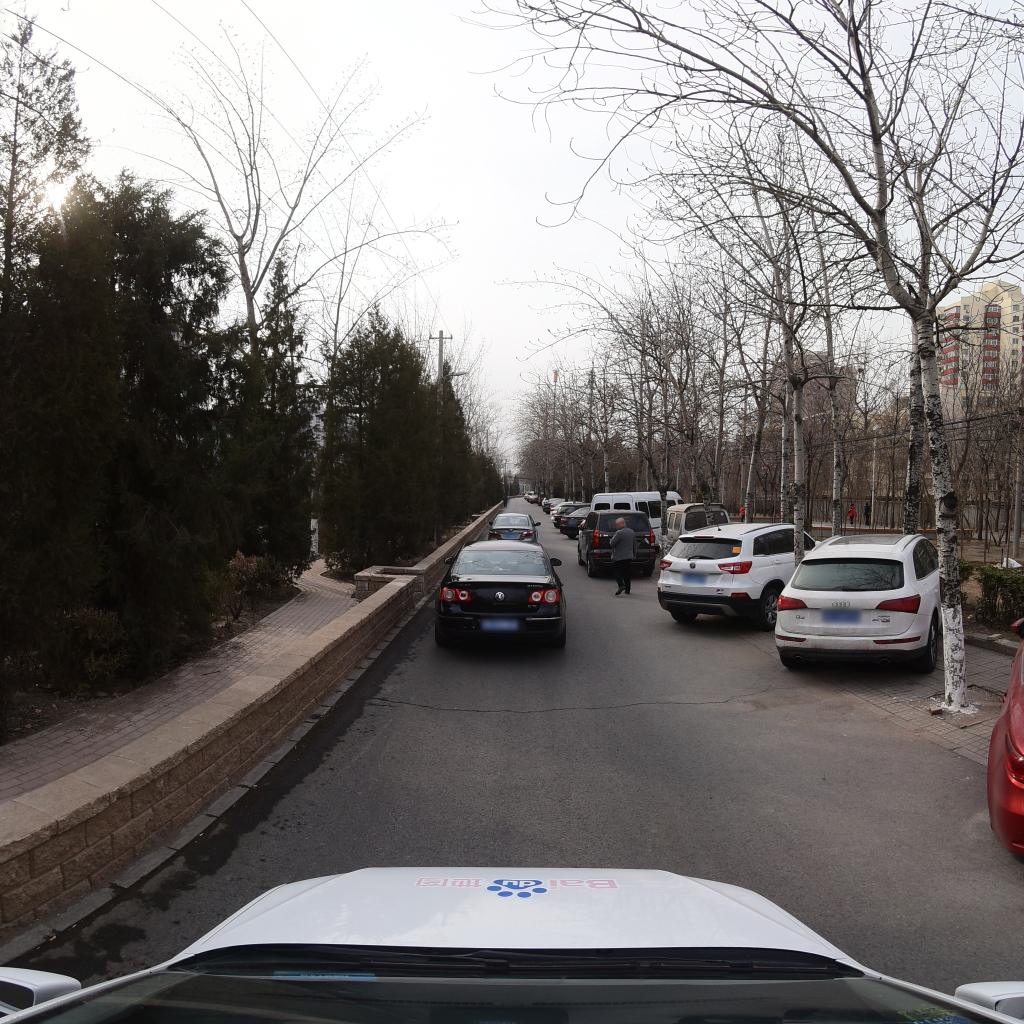
Region: Fengtai
Road damage annotations: transverse crack